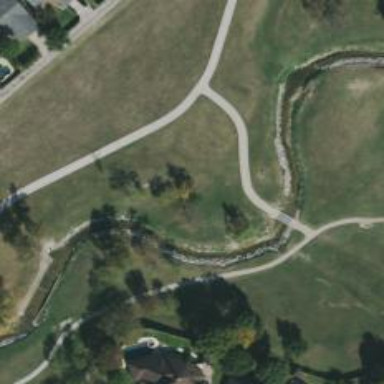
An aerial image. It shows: Disc golf tee area.